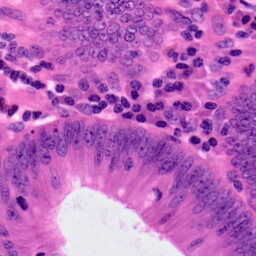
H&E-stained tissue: Colon